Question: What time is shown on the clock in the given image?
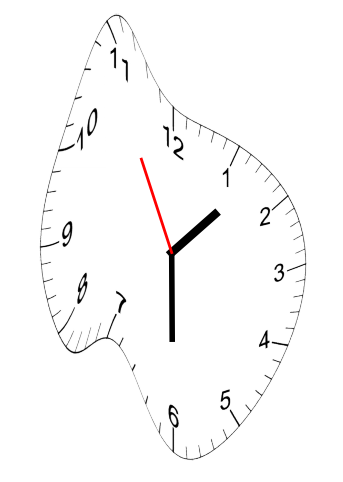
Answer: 01:29:55